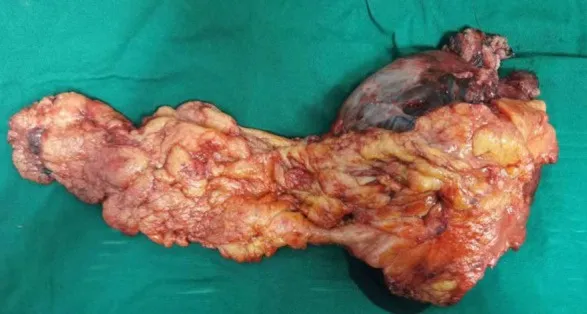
Post-tumor resection specimen.
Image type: medical_photograph (other_medical_photograph)